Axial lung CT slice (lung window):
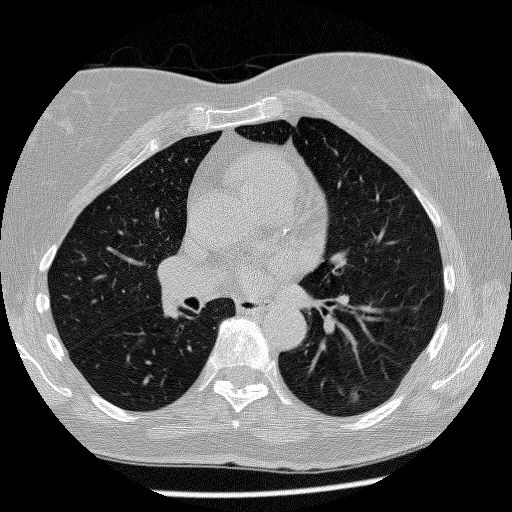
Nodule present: yes
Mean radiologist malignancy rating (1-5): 3.667